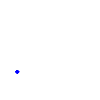
Particle: kaon